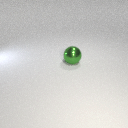
large green metal sphere